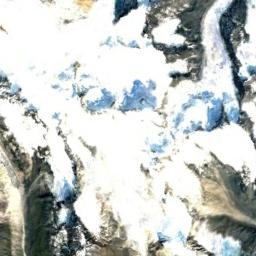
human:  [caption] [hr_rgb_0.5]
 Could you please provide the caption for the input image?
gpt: The ground on the snowberg is uneven .

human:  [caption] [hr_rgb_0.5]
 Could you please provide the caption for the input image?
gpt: The snowberg is covered with snow and ice .

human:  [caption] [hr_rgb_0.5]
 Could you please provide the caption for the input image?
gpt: A snow-covered mountain covered in large areas .

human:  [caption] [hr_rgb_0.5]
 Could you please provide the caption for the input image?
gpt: The snow berg is consist of bare land and white snow .

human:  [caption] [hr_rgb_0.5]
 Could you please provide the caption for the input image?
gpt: There are much snow and some bare land on the snowberg .